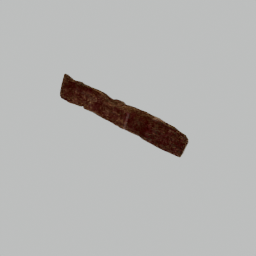
Label: architecture